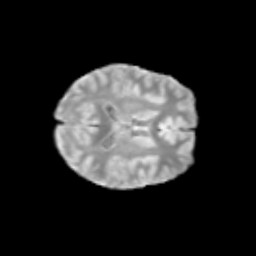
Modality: T2w
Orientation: axial
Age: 12
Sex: female
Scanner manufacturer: siemens
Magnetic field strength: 3 T
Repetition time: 3.8 s
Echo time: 0.07 s